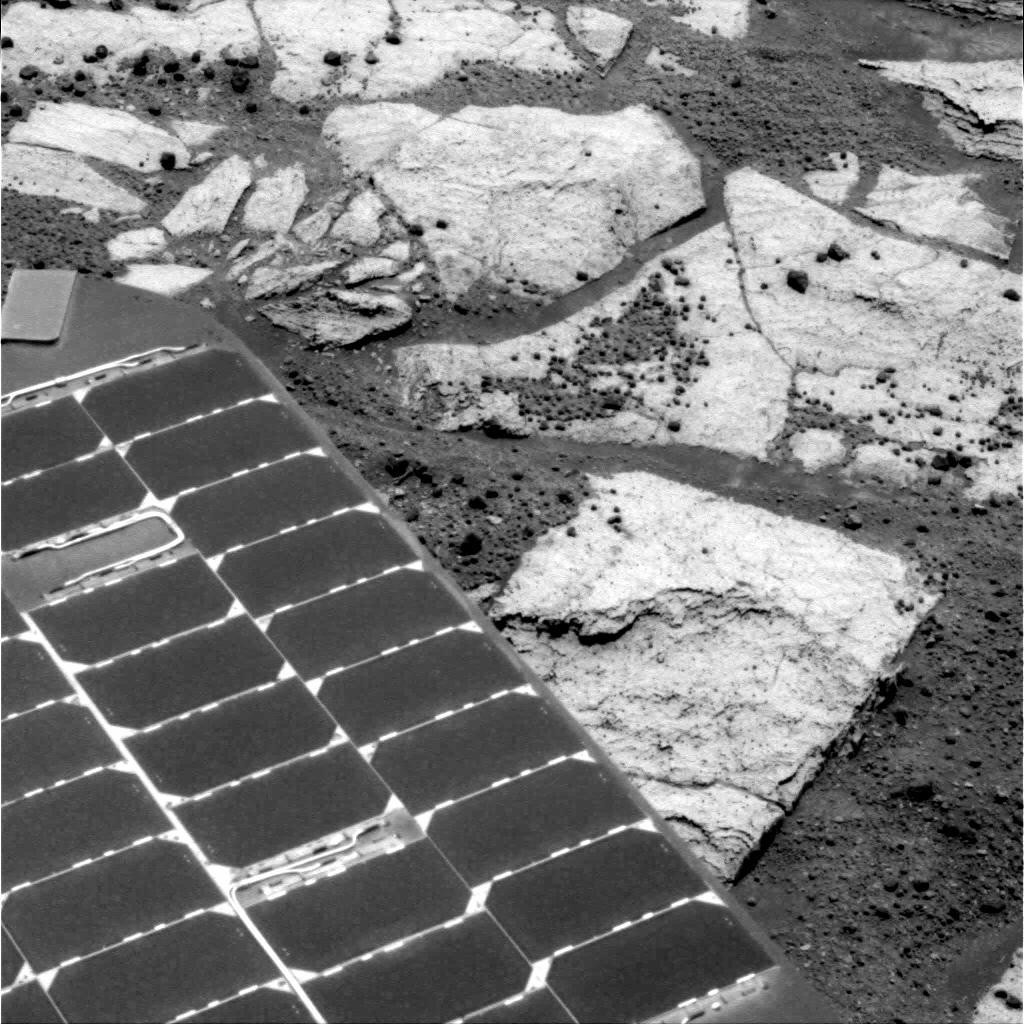
Terrain classes present: Background, Bedrock, Gravel / Sand / Soil